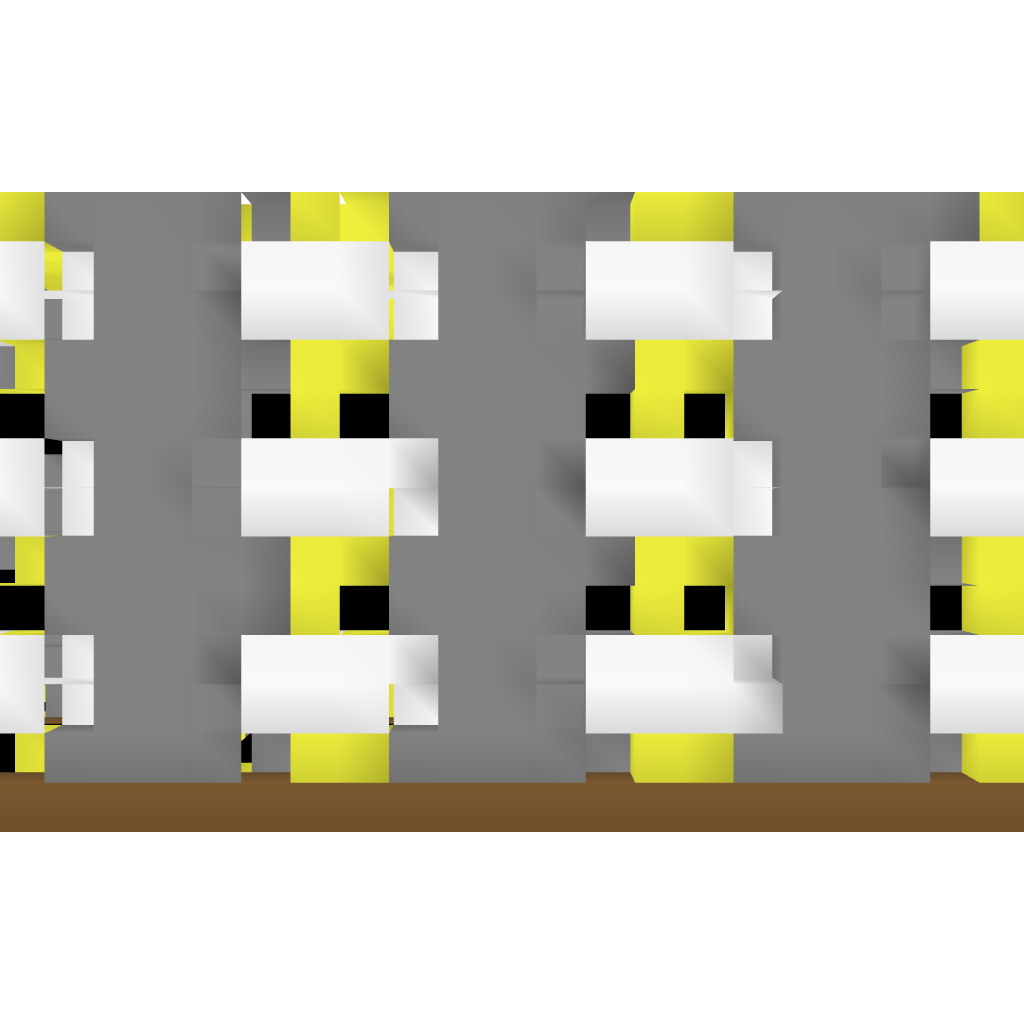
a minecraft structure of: Donator Room cool large yellow building with a few white glass windows ground of 1 block